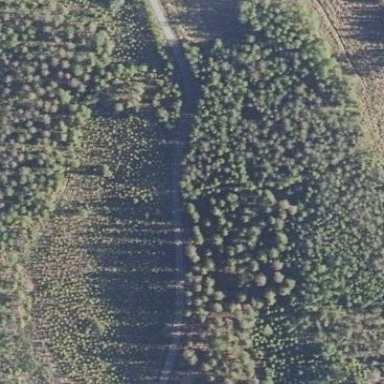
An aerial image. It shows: Beautiful woodland area.